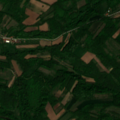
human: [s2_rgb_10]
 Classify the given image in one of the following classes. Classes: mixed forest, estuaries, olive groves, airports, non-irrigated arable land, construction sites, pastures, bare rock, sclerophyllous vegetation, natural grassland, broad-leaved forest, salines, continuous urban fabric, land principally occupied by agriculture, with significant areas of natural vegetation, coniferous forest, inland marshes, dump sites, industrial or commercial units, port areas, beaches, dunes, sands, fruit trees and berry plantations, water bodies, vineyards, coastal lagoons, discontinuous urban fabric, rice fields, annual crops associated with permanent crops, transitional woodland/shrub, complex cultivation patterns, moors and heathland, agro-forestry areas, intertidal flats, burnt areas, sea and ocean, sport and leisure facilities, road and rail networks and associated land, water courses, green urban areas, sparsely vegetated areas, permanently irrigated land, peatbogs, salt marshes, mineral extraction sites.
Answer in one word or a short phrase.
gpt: discontinuous urban fabric, complex cultivation patterns, land principally occupied by agriculture, with significant areas of natural vegetation, broad-leaved forest